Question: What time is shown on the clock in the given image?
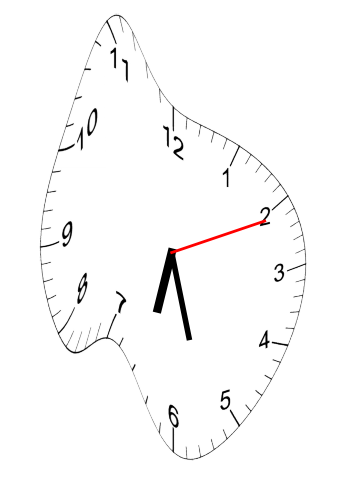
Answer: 06:27:11